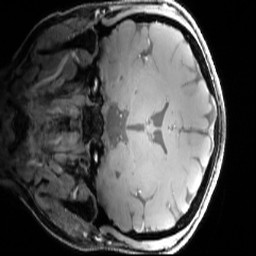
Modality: T1w
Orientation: coronal
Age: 36
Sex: female
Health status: healthy
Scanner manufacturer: siemens
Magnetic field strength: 7 T
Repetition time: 4.3 s
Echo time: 0.00227 s